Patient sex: F
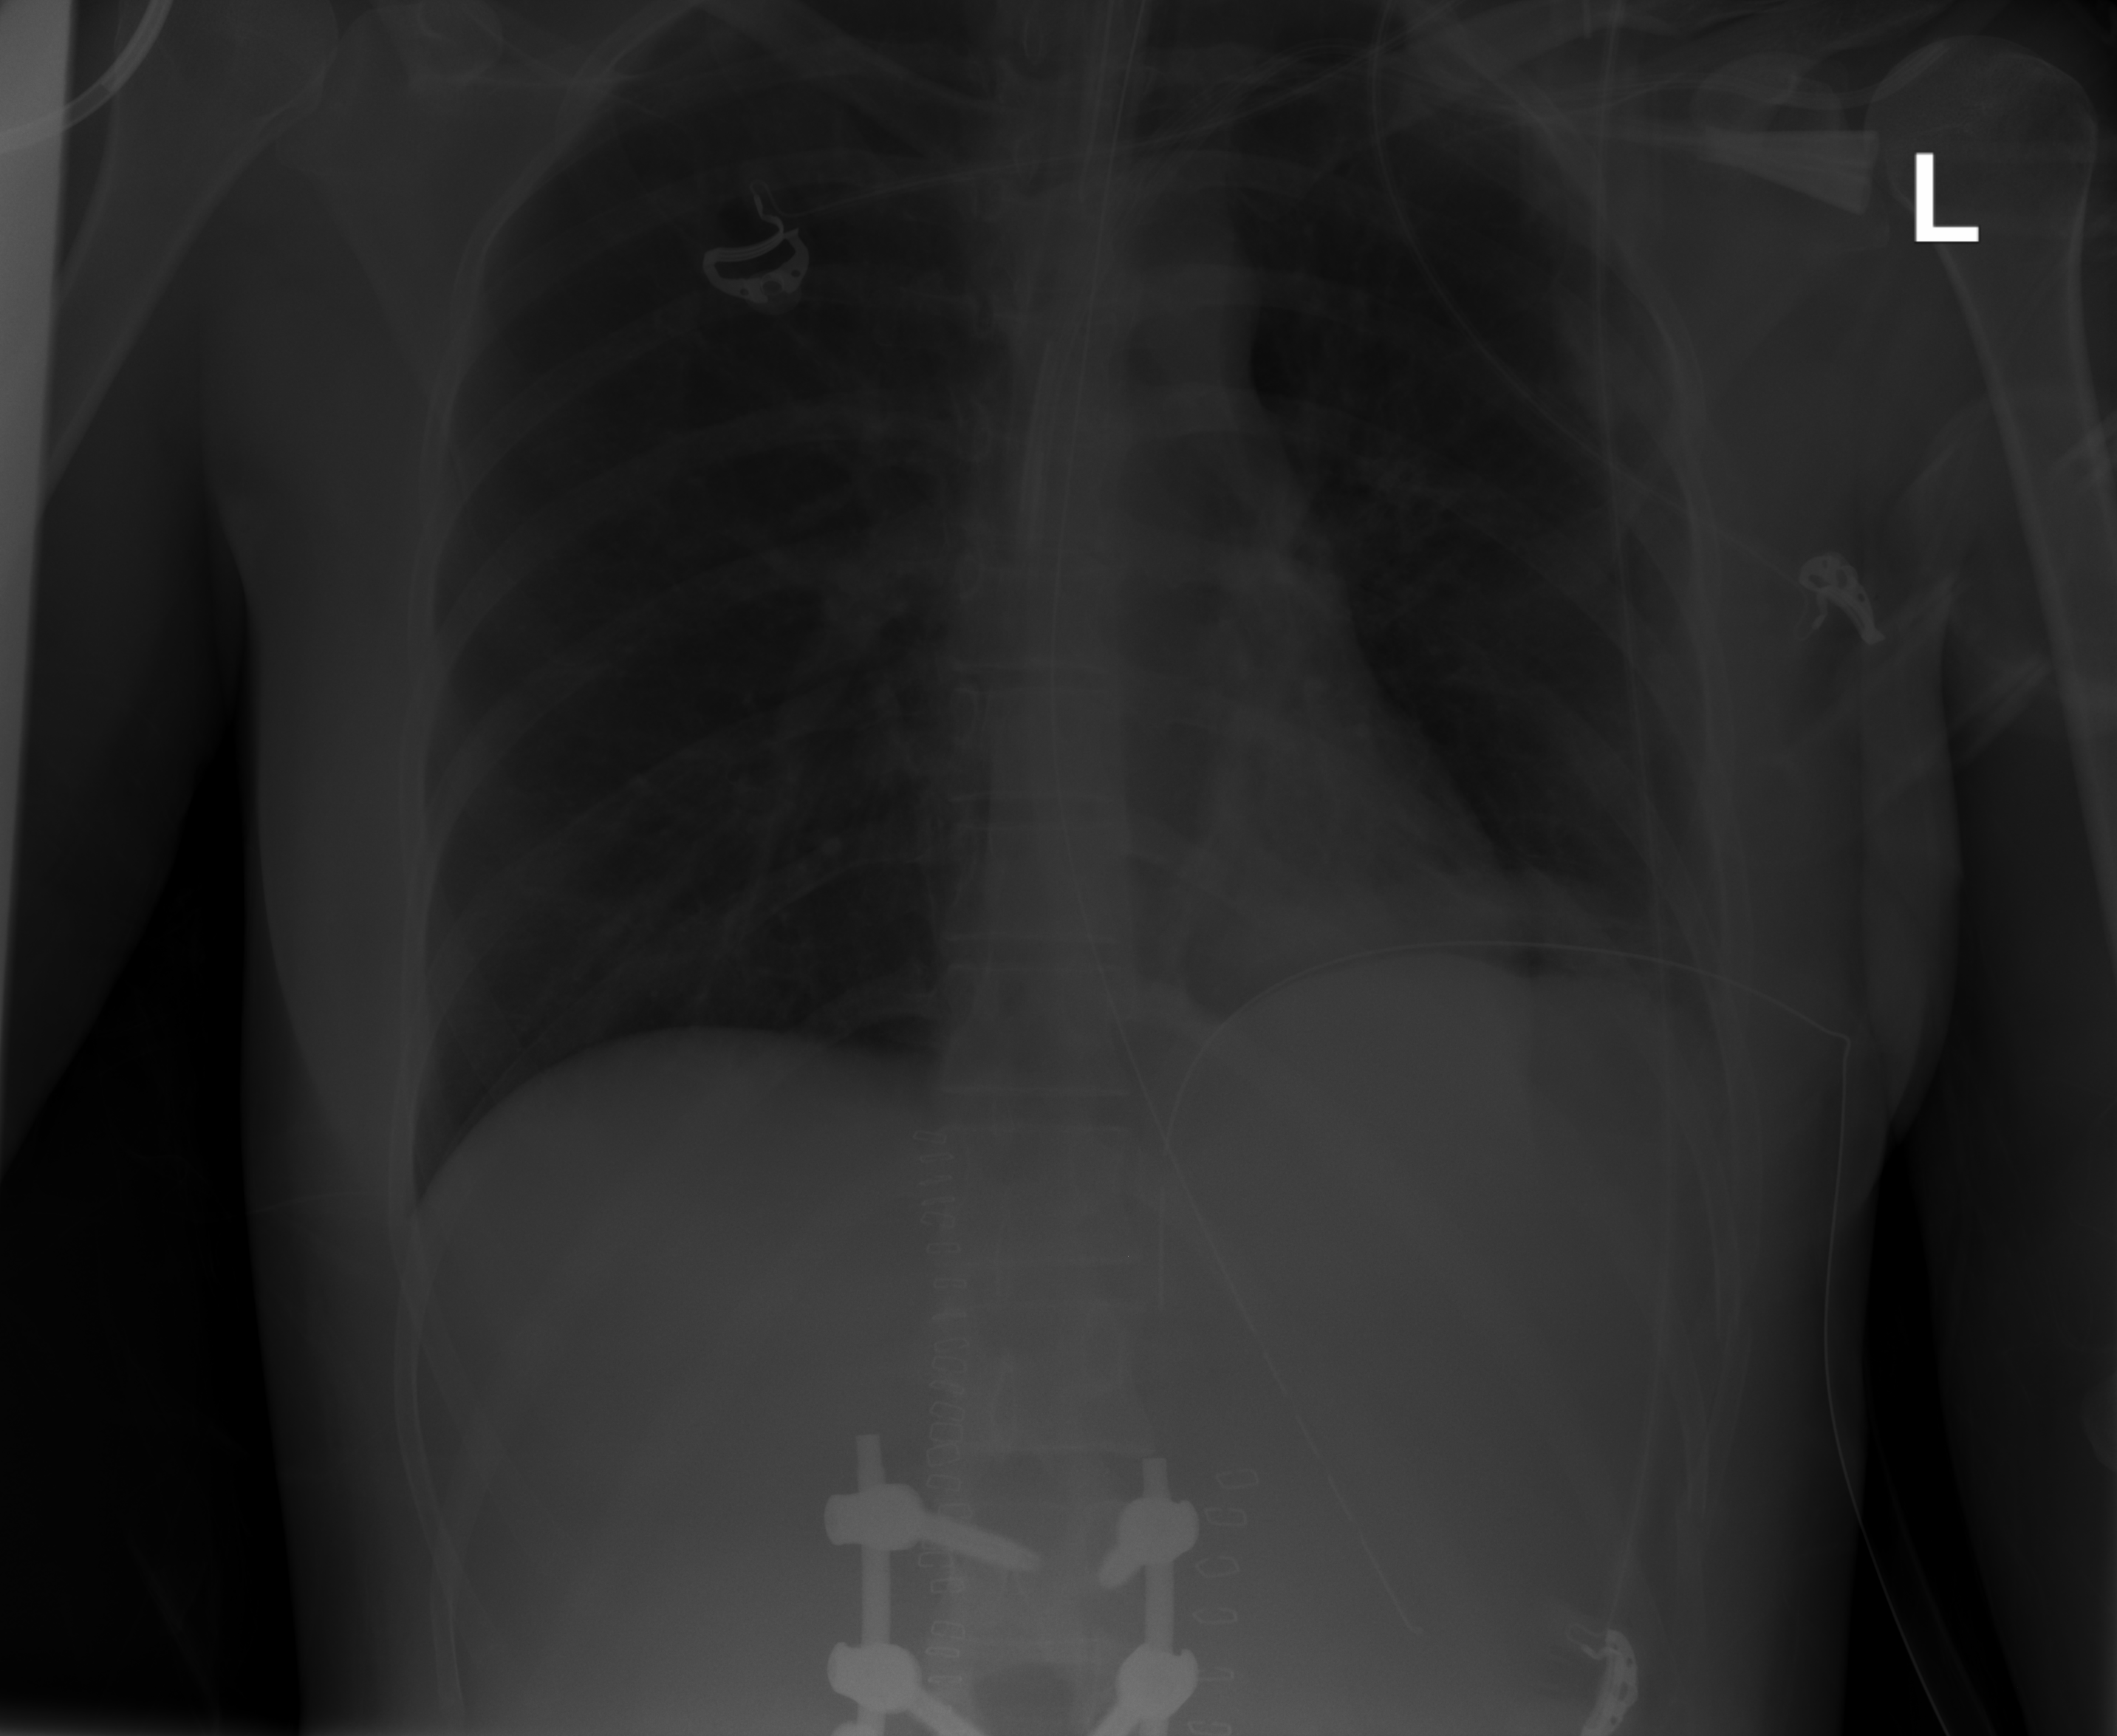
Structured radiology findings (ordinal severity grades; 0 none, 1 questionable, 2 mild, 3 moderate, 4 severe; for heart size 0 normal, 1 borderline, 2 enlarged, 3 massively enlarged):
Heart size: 0
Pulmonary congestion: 0
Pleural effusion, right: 0
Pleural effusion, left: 2
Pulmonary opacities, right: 0
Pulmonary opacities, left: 0
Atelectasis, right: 0
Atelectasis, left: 3